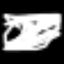
Label: bed